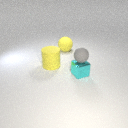
large yellow rubber sphere to the left of small cyan metal cube